Question: I'm using MongoMapper and Rails 4.
For a 'Campaign' model, I'd like to have an attribute 'custom_payouts' which is a type of 'Hash': '{'Username123': 0.80, 'other_guy', 0.25}'.
I would like to iterate through it on the "edit campaign" page and dynamically fill the input boxes:

I'm struggling with finding a good way of transitioning two separate '<input>' boxes (added by javascript upon user's request) to exactly that format.
I need a way to turn two '<input>' tags into a key / value pair for a hash but I can't seem to figure out how to make it so that incoming 'params' are in the right format.
In other words, here's what I want to see:
'''
{
"utf8":"",
"authenticity_token":"whatever==",
"campaign":{
"name":"Test Campaign",
"custom_payouts": {
"Username123": 0.25,
"other_guy": 0.80,
},
"controller":"campaigns",
"action":"create"
}
}
'''
What names should my 'input' tags be equal to have this result?
Edit: The difficulty seems to be that the name for one of the tags needs to be its value by the time the form is submitted.
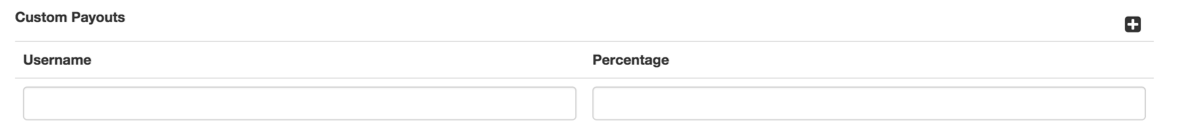
Answer: try something like this
'''
<%= form_for @campaign do |f| %>
<%= f.label :name, "name" %>
<%= f.text_field :name %>
<%= f.label :"custom_payouts[][:username]", "Username" %>
<%= text_field_tag "campaign[custom_payouts][][:username]" %>
<%= f.label :"custom_payouts[][:percentage]", "Percentage" %>
<%= text_field_tag "campaign[custom_payouts][][:percentage]" %>
<% end %>
'''